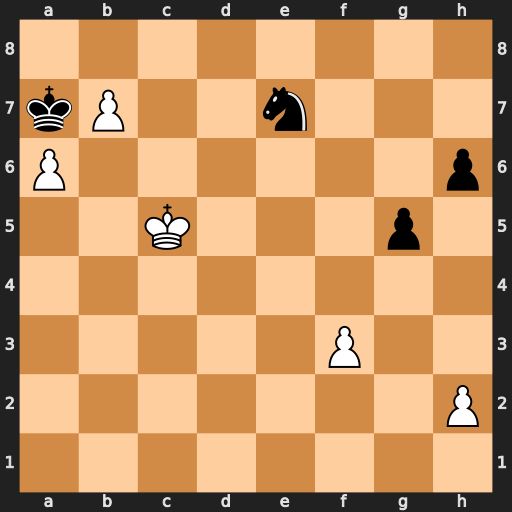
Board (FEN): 8/kP2n3/P6p/2K3p1/8/5P2/7P/8
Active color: w
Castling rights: -
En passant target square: -
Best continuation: Kd6 Nf5+ Kc7